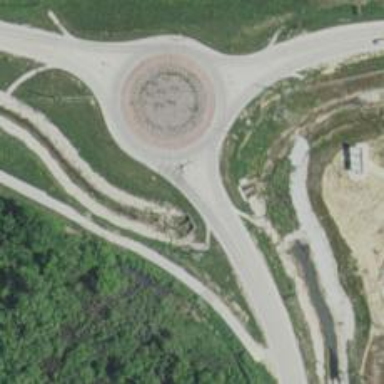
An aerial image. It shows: Tertiary_link road with asphalt surface.